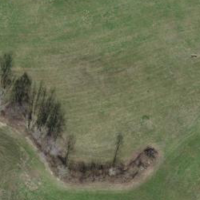
EUNIS habitat code: 52
Species observed at this site:
Pseudochorthippus parallelus
Chorthippus biguttulus